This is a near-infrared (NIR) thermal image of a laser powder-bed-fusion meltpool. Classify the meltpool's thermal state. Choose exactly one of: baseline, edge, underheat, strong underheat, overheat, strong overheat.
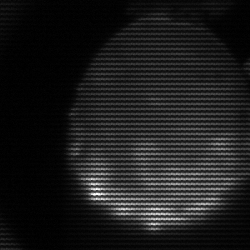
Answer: edge